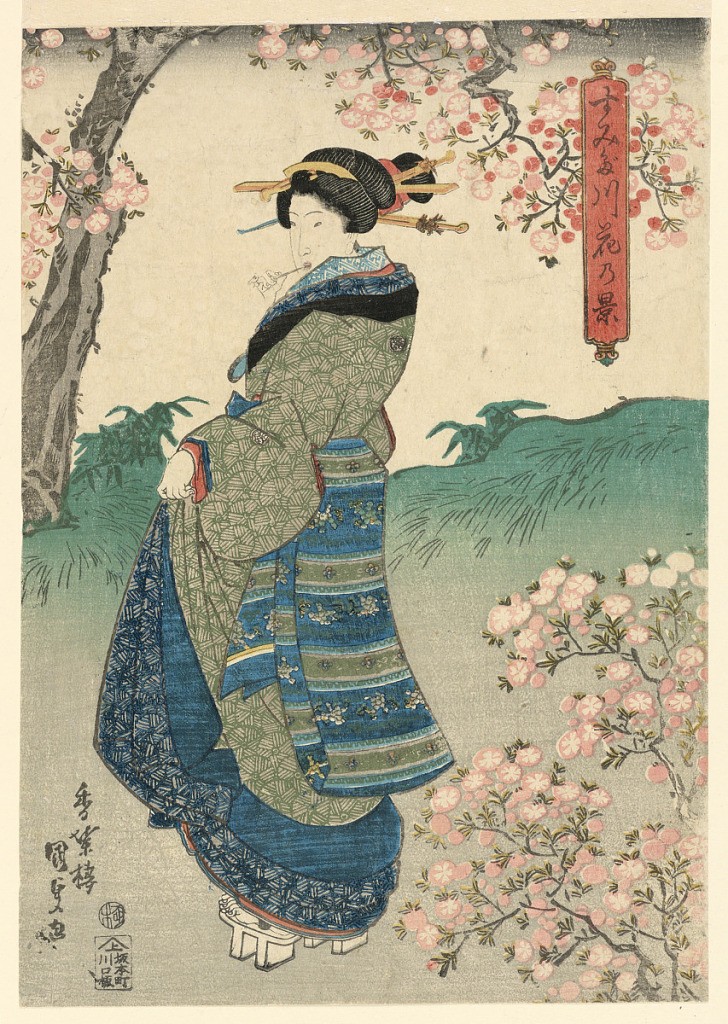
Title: Woman viewing Cherry Blossoms on the Bank of the Sumida River (Sumidagawa hana no kei)
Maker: Utagawa Kunisada, Japanese, 1786 – 1864
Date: ca. 1840
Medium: woodblock print on paper
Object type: Print
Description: Vertical rectangle. Standing woman in a landscape, turned three-quarters left, her gaze directed over her left shoulder. A blossoming bush in the right foreground, and a tree in the left background.